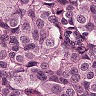
Metastatic tissue present: yes